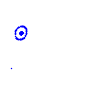
Particle: kaon